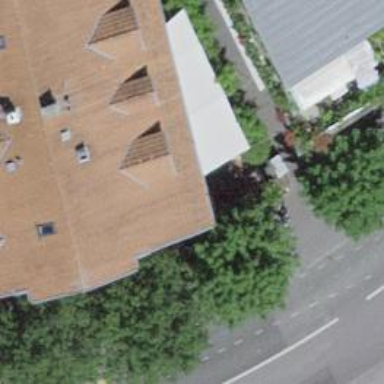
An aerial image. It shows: Hotel.